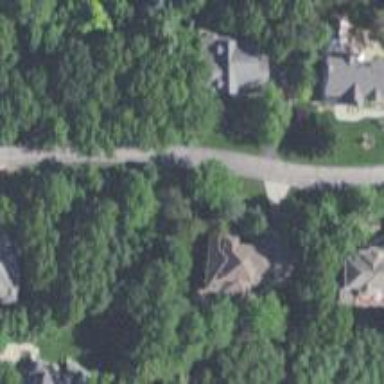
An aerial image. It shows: Residential road.